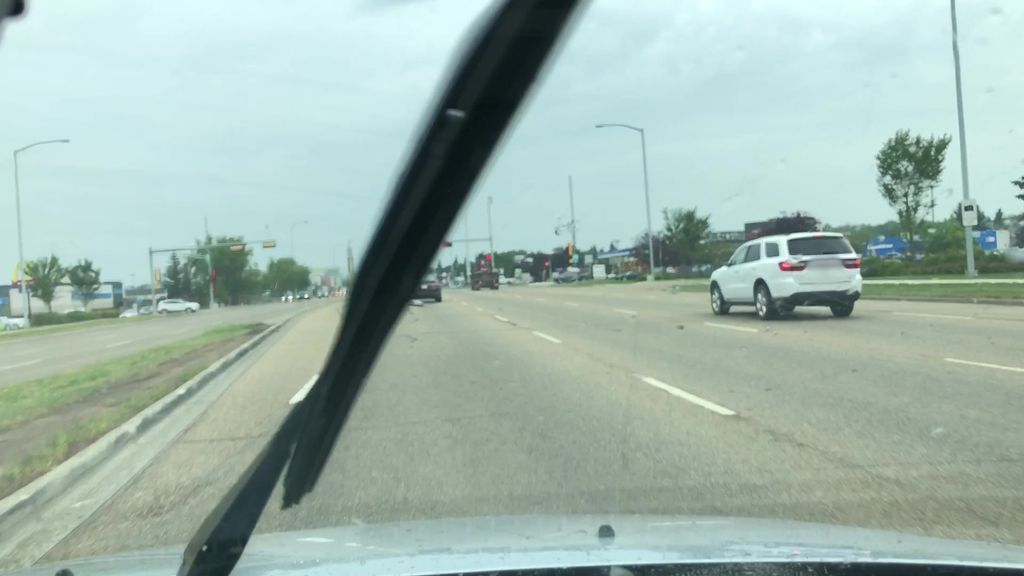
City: edmonton